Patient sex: M
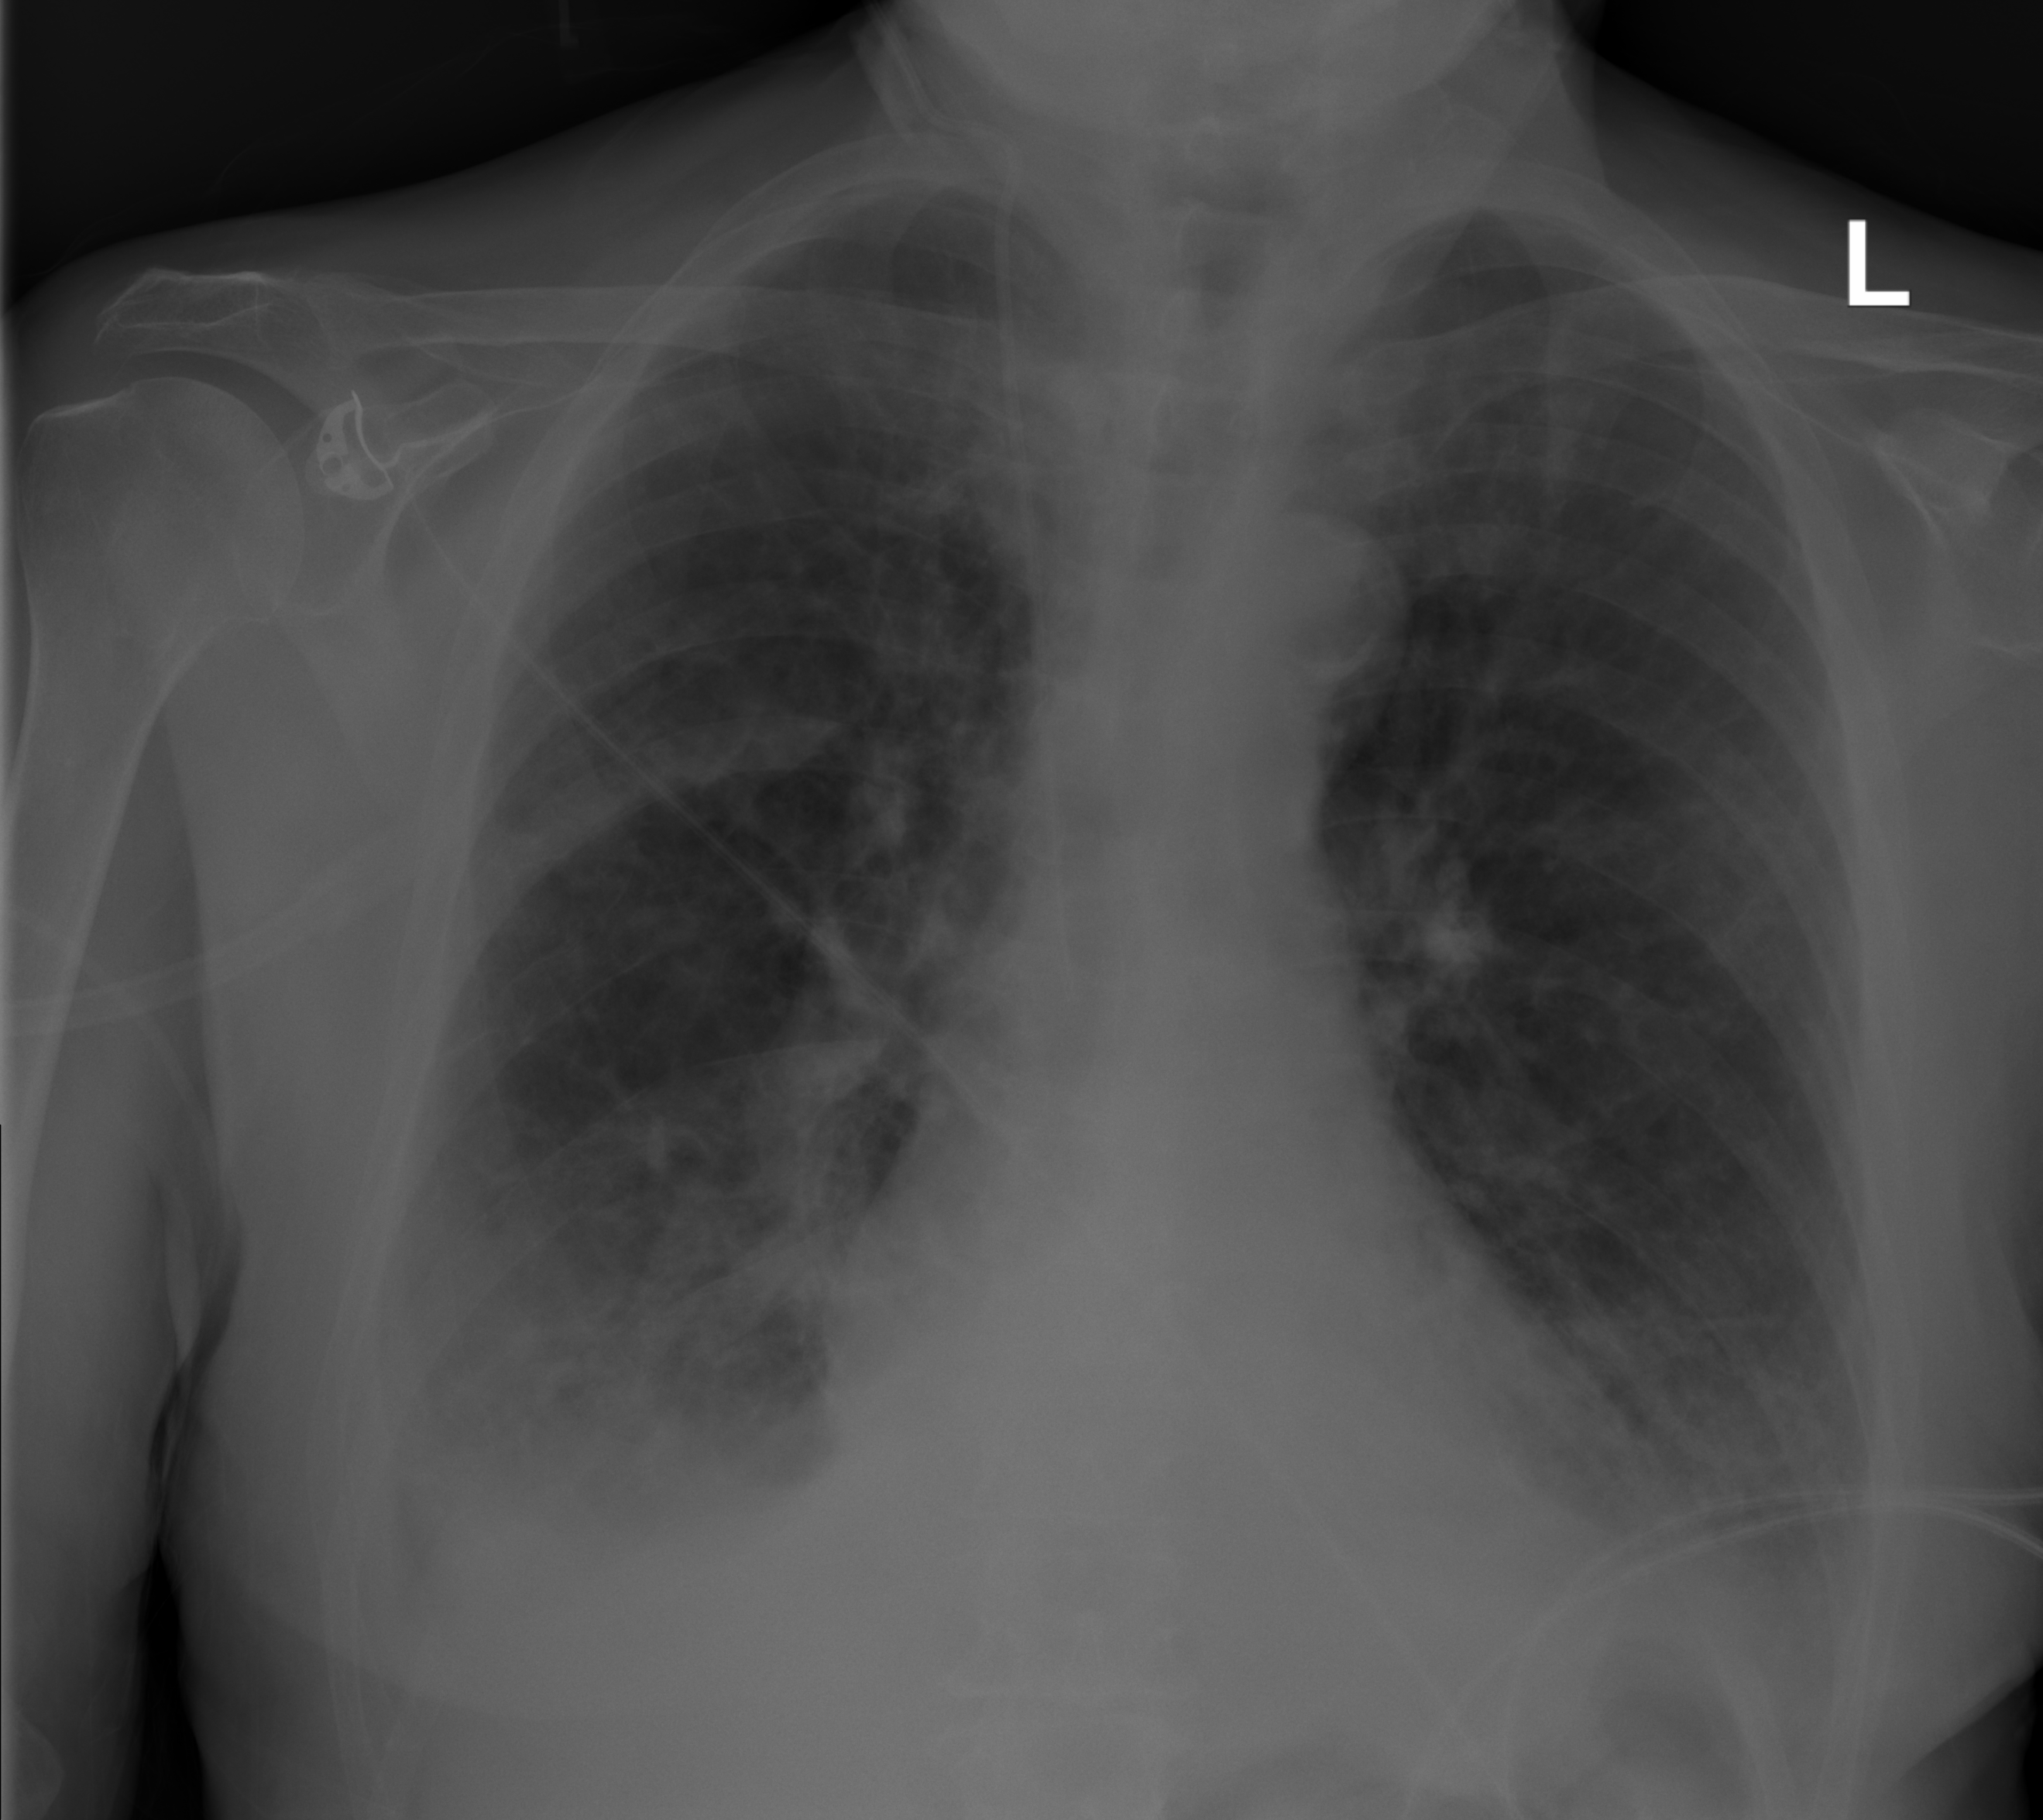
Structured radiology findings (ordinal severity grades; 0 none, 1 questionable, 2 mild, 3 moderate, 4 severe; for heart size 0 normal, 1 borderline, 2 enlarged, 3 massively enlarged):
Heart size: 0
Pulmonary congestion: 0
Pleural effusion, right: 2
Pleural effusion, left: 2
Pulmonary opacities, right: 2
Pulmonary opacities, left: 2
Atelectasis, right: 3
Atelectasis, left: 3